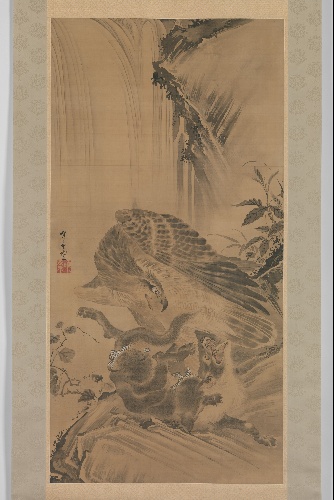
Artist: Kawanabe Kyōsai 河鍋暁斎
Artist bio: Japanese, 1831–1889
Date: 1885
Object type: Hanging scroll
Classification: Paintings
Medium: Hanging scroll; ink and color on paper
Culture: Japan
Period: Meiji period (1868–1912)
Dimensions: Image: 65 1/2 x 33 in. (166.4 x 83.8 cm)
Overall with mounting: 111 1/2 x 43 1/2 in. (283.2 x 110.5 cm)
Overall with knobs: 111 1/2 x 47 3/4 in. (283.2 x 121.3 cm)
Department: Asian Art
Credit line: Charles Stewart Smith Collection, Gift of Mrs. Charles Stewart Smith, Charles Stewart Smith Jr., and Howard Caswell Smith, in memory of Charles Stewart Smith, 1914
Accession year: 1914
Repository: Metropolitan Museum of Art, New York, NY
Tags: Animals|Eagles